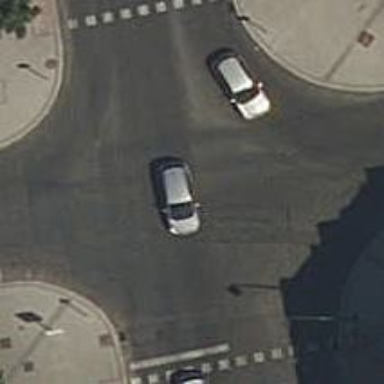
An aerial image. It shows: Road with traffic signals for signaling.